Question: This is a diagram of a Rubik's Cube. Given an initial state (above), you can perform the standard 18 operations to find the minimum number of moves required to get the Rubik's Cube to the given state (below). We disregard isomorphism; we only ensure that the transformation is valid within the current view.
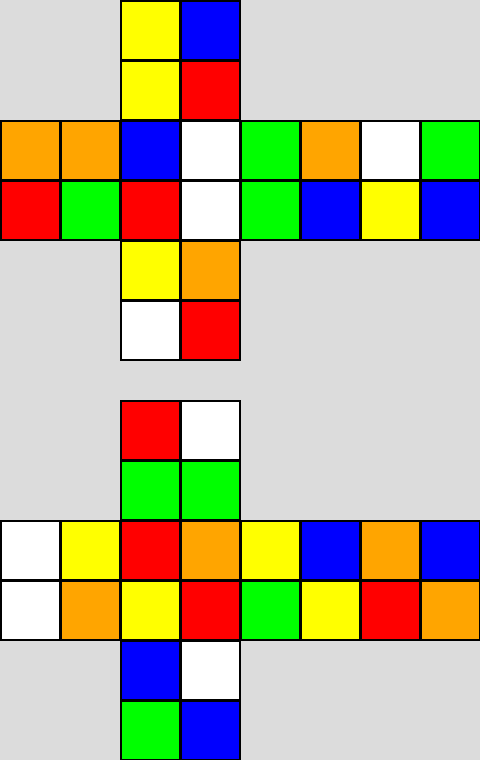
Answer: 4